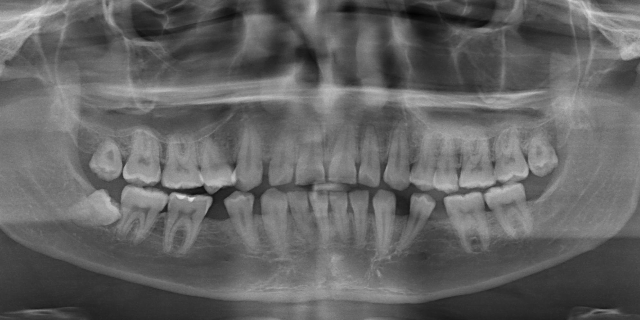
adult